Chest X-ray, PA view. Patient: 22 years old, sex F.
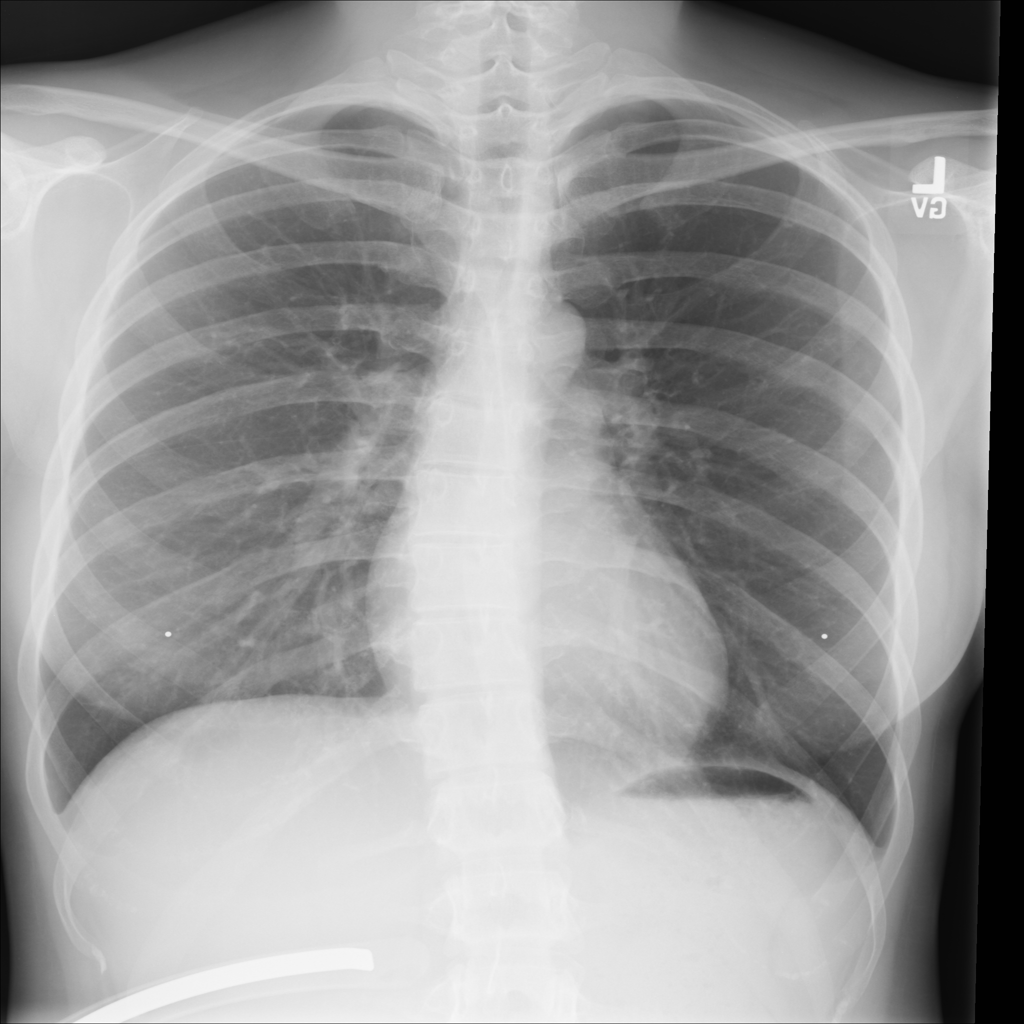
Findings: No Finding